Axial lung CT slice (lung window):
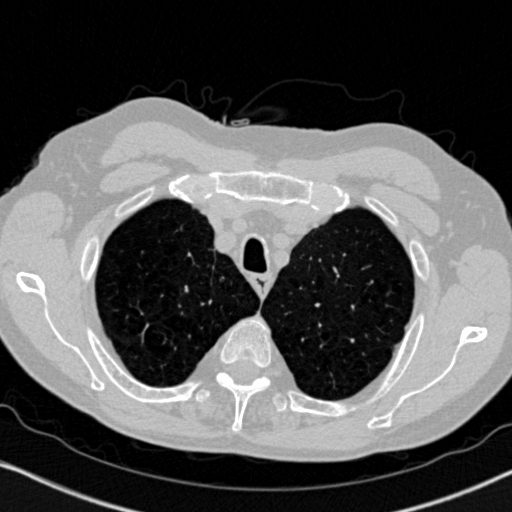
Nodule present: no